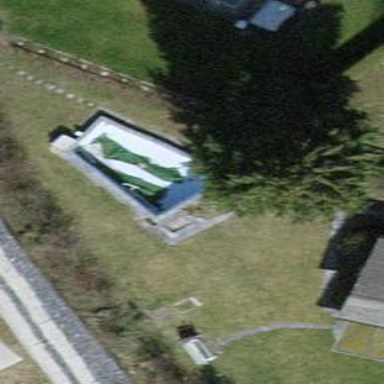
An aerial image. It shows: Swimming pool located in leisure land.